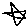
Label: star